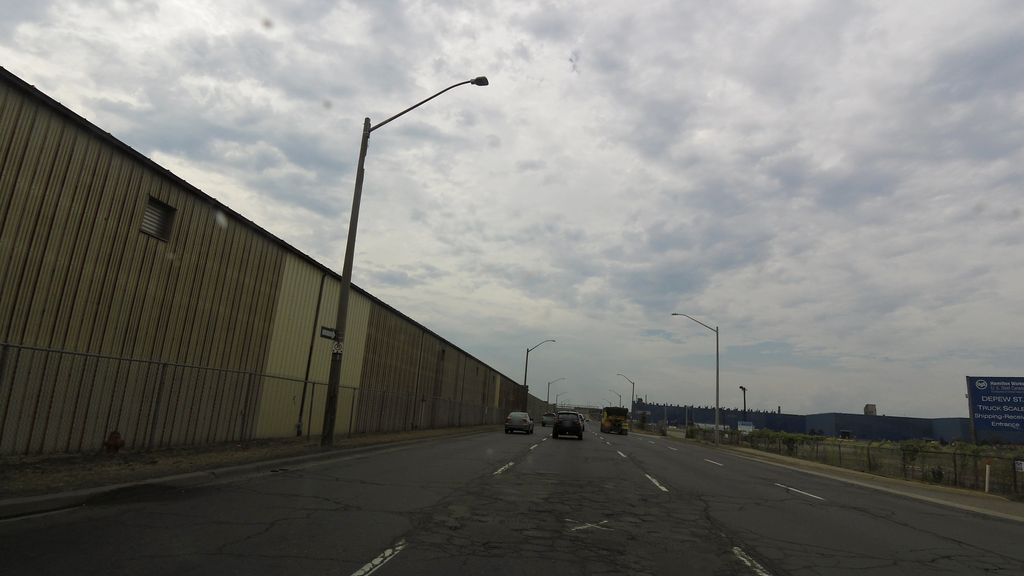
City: hamilton